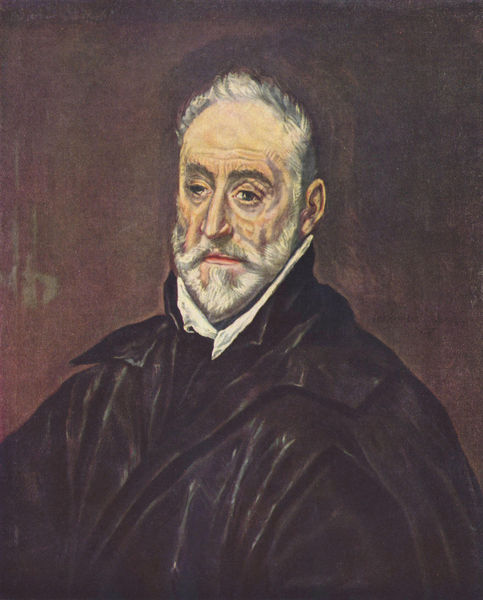
Titel: Bildnis des Antonio de Covarrubias
Künstler: El Greco
Standort: Paris
Institution: Louvre
Schlagwörter: blau, dunkel, gemälde, kopf, mann, schatten, umhang, weiß, ocker, braun, brust, frisur, grau, haar, hintergrund, kleid, licht, mund, nase, ohr, schwarz, stirn, vordergrund, blick, rot, beige, malerei, alt, bart, hemd, jacke, richter, schnurrbart, wand, augen, barock, falten, gesicht, kragen, lang, vollbart, bildnis, herr, portrait, porträt, öl, weite, auge, geistlicher, gewand, haare, kutte, mantel, stoff, augenbrauen, brustbild, en face, kinn, lippe, lippen, ohren, rosa, schultern, traurig, spanien, wangen, backen, violett, farblos, hohe, bischof, oil, red, white, black, collar, dark, face, formal, gray, grey, hair, nose, old, painting, robe, sleeve, spitz, wall, ernst, brauen, glanz, halstuch, gown, picture, pink, brown, perspective, faltenwurf, nachdenklich, augenbraue, revers, selbstporträt, geschlossen, lider, betrachter, alter, blind, greis, spanisch, schlicht, portait, hohe stirn, backenbart, stehkragen, spitzbart, halbglatze, braue, talar, halbprofil, runzeln, sad, man, leder, müde, background, ear, head, baroque, eyes, male, noble, spain, spanish, suit, brow, chin, coat, elderly, mouth, realist, wrinkles, dog, sketch, el greco, beard, old man, jacket, person, garu, gelängt, human, cape, cheeks, cloak, mantle, renaissance, art, artist, bald, balding, ears, painter, shiny, ragen, english, eye, grande, god, figure, lip, lips, long, canvas, fresco, paint, simple, genre, cheek, eyebrows, staring, maniriert, forschend, goya, clothing, vordergrung, plain, forehead, shirt, biscof, lick, schärfe, gott, goatee, angry, eyebrow, scholar, mustache, short, moustache, image, self portrait, serious, van gogh, white collar, sideburn, leather, whit, tired, hood, bearded, kraen, wrinkle, greco, power, grey hair, cloack, somber, elizabethan, white hair, guy, facial hair, fine art, gray hair, lazy eye, mustach, 1500s, manierism, mannbart, wrinkes, white shirt, mean, old painting, hjskl, caucasian, grimace, mustaches, black coat, rob, trench coat, elederly, unsigned, trimmed, long nose, raincoat, undershirt, white scarf, jhair, black cloak, dark cloak, lazy, crinkles, tronie